Question: i have a Problem ;)
i want to record Audio from the Mic and Write it to the Filesystem with Extended Audio File Services and also play the recorded Stuff.
if i only use the remoteIO with two callbacks one for read one for write it works.
For the Volumen Control i want to use the MultiChannelMixer and the AUGraph.
is it possible that you realize playback recording with the same mixer and the RemoteIO?
i think it must look like this:
'''
RemotIO Input -> -> Write Callback
Mixer
RemoteIO Output <- <- Read Callback
'''
i create two AUNodes (RemoteIO and MultiChannelMixer), how must i set the Callbacks and the Connections that one Callback deliver the AudioData from the mic and an other reads the Data from a File and both paths go through the mixer?
The reading and writing is not the Problem, only the configuration of the Nodes!
...and the output of CAShow:
'''
AudioUnitGraph 0x8AEE000:
Member Nodes:
node 1: 'aumx' 'mcmx' 'appl', instance 0x865a510 O I
node 2: 'auou' 'rioc' 'appl', instance 0x865d0a0 O I
Connections:
node 1 bus 0 => node 2 bus 0 [ 2 ch, 44100 Hz, 'lpcm' (0x0000000C) 16-bit little-endian signed integer]
node 2 bus 1 => node 1 bus 1 [ 2 ch, 44100 Hz, 'lpcm' (0x0000000C) 16-bit little-endian signed integer]
Input Callbacks:
{0x4150, 0x7573340} => node 2 bus 1 [2 ch, 44100 Hz]
{0x4330, 0x7573340} => node 1 bus 0 [2 ch, 44100 Hz]
CurrentState:
mLastUpdateError=0, eventsToProcess=F, isRunning=F
'''
here is the setup code:
'''
OSStatus setupErr = noErr;
AudioComponentDescription mixerDescription;
AudioComponentDescription ioDescription;
// the AUNodes
AUNode mixerNode;
AUNode ioNode;
// the graph
setupErr = NewAUGraph(&_graph);
NSAssert(setupErr == noErr, @"Couldn't create graph");
// the mixer
mixerDescription.componentFlags = 0;
mixerDescription.componentFlagsMask = 0;
mixerDescription.componentType = kAudioUnitType_Mixer;
mixerDescription.componentSubType = kAudioUnitSubType_MultiChannelMixer;
mixerDescription.componentManufacturer = kAudioUnitManufacturer_Apple;
// the io
ioDescription.componentFlags = 0;
ioDescription.componentFlagsMask = 0;
ioDescription.componentType = kAudioUnitType_Output;
ioDescription.componentSubType = kAudioUnitSubType_RemoteIO;
ioDescription.componentManufacturer = kAudioUnitManufacturer_Apple;
// add mixer Node
setupErr = AUGraphAddNode(self.graph, &mixerDescription, &mixerNode);
NSAssert(setupErr == noErr, @"Couldn't create master mixer");
// add io Node
setupErr = AUGraphAddNode(self.graph, &ioDescription, &ioNode);
NSAssert(setupErr == noErr, @"Couldn't create io node");
// open Graph
setupErr = AUGraphOpen(self.graph);
NSAssert(setupErr == noErr, @"Couldn't open graph");
// get the mixer info
setupErr = AUGraphNodeInfo(self.graph, mixerNode, &mixerDescription, &_mixer);
NSAssert(setupErr == noErr, @"Couldn't get master mixer info");
// get the io info
setupErr = AUGraphNodeInfo(self.graph, ioNode, &ioDescription, &_io);
NSAssert(setupErr == noErr, @"Couldn't get io Node info");
// enable io input
UInt32 enableFlag = 1;
setupErr = AudioUnitSetProperty(self.io, kAudioOutputUnitProperty_EnableIO, kAudioUnitScope_Input, kInputBus, &enableFlag, sizeof(enableFlag));
NSAssert(setupErr == noErr, @"Couldn't enable io input");
// set up the mixers input callbacks
AURenderCallbackStruct outputCallbackStruct;
outputCallbackStruct.inputProc = outputCallback;
outputCallbackStruct.inputProcRefCon = self;
AURenderCallbackStruct inputCallbackStruct;
inputCallbackStruct.inputProc = inputCallback;
inputCallbackStruct.inputProcRefCon = self;
setupErr = AUGraphConnectNodeInput(self.graph, mixerNode, 0, ioNode, 0);
NSAssert(setupErr == noErr, @"Couldn't connect mixer output to io output");
setupErr = AUGraphConnectNodeInput(self.graph, ioNode, 1, mixerNode, 1);
NSAssert(setupErr == noErr, @"Couldn't connect io input to mixer input");
// set output Callback
setupErr = AUGraphSetNodeInputCallback(self.graph, ioNode, 1, &outputCallbackStruct);
NSAssert(setupErr == noErr, @"Error setting io output callback");
// set input Callback
setupErr = AUGraphSetNodeInputCallback(self.graph, mixerNode, 0, &inputCallbackStruct);
NSAssert(setupErr == noErr, @"Error setting mixer input callback");
// describe format
AudioStreamBasicDescription audioFormat = {0};
audioFormat.mSampleRate = 44100.00;
audioFormat.mFormatID = kAudioFormatLinearPCM;
audioFormat.mFormatFlags = kAudioFormatFlagIsSignedInteger | kAudioFormatFlagIsPacked;
audioFormat.mFramesPerPacket = 1;
audioFormat.mChannelsPerFrame = 2;
audioFormat.mBitsPerChannel = 16;
audioFormat.mBytesPerPacket = 4;
audioFormat.mBytesPerFrame = 4;
// set the rio input properties
setupErr = AudioUnitSetProperty(self.io, kAudioUnitProperty_StreamFormat, kAudioUnitScope_Input, kOutputBus, &audioFormat, sizeof(audioFormat));
NSAssert(setupErr == noErr, @"Error setting RIO input property");
// set the rio output properties
setupErr = AudioUnitSetProperty(self.io, kAudioUnitProperty_StreamFormat, kAudioUnitScope_Output, kInputBus, &audioFormat, sizeof(audioFormat));
NSAssert(setupErr == noErr, @"Error setting RIO output property");
// set the master fader output properties
setupErr = AudioUnitSetProperty(self.mixer, kAudioUnitProperty_StreamFormat, kAudioUnitScope_Global, kOutputBus, &audioFormat, sizeof(audioFormat));
NSAssert(setupErr == noErr, @"Error setting master output property");
// set the master fader input properties
setupErr = AudioUnitSetProperty(self.mixer, kAudioUnitProperty_StreamFormat, kAudioUnitScope_Global, kOutputBus, &audioFormat, sizeof(audioFormat));
NSAssert(setupErr == noErr, @"Error setting master input1 property");
// initialize Graph
setupErr = AUGraphInitialize(self.graph);
NSAssert(setupErr == noErr, @"Error initializing graph - error code");
CAShow(self.graph);
// start Graph
setupErr = AUGraphStart(self.graph);
NSAssert(setupErr == noErr, @"Error starting graph. - error code");
'''
i hope you understand my problem :)
Thanks..
Some more Stuff to describe my Problem!
Recording: RemoteIO InputScope Bus 0 -> Mixer Input Bus 0 -> Mixer Output Bus 0 -> Write Callback -> File
Playback: File -> Read Callback -> Mixer Input Bus 1 -> Mixer Output Bus 0 -> RemoteIO OutputScope Bus 1

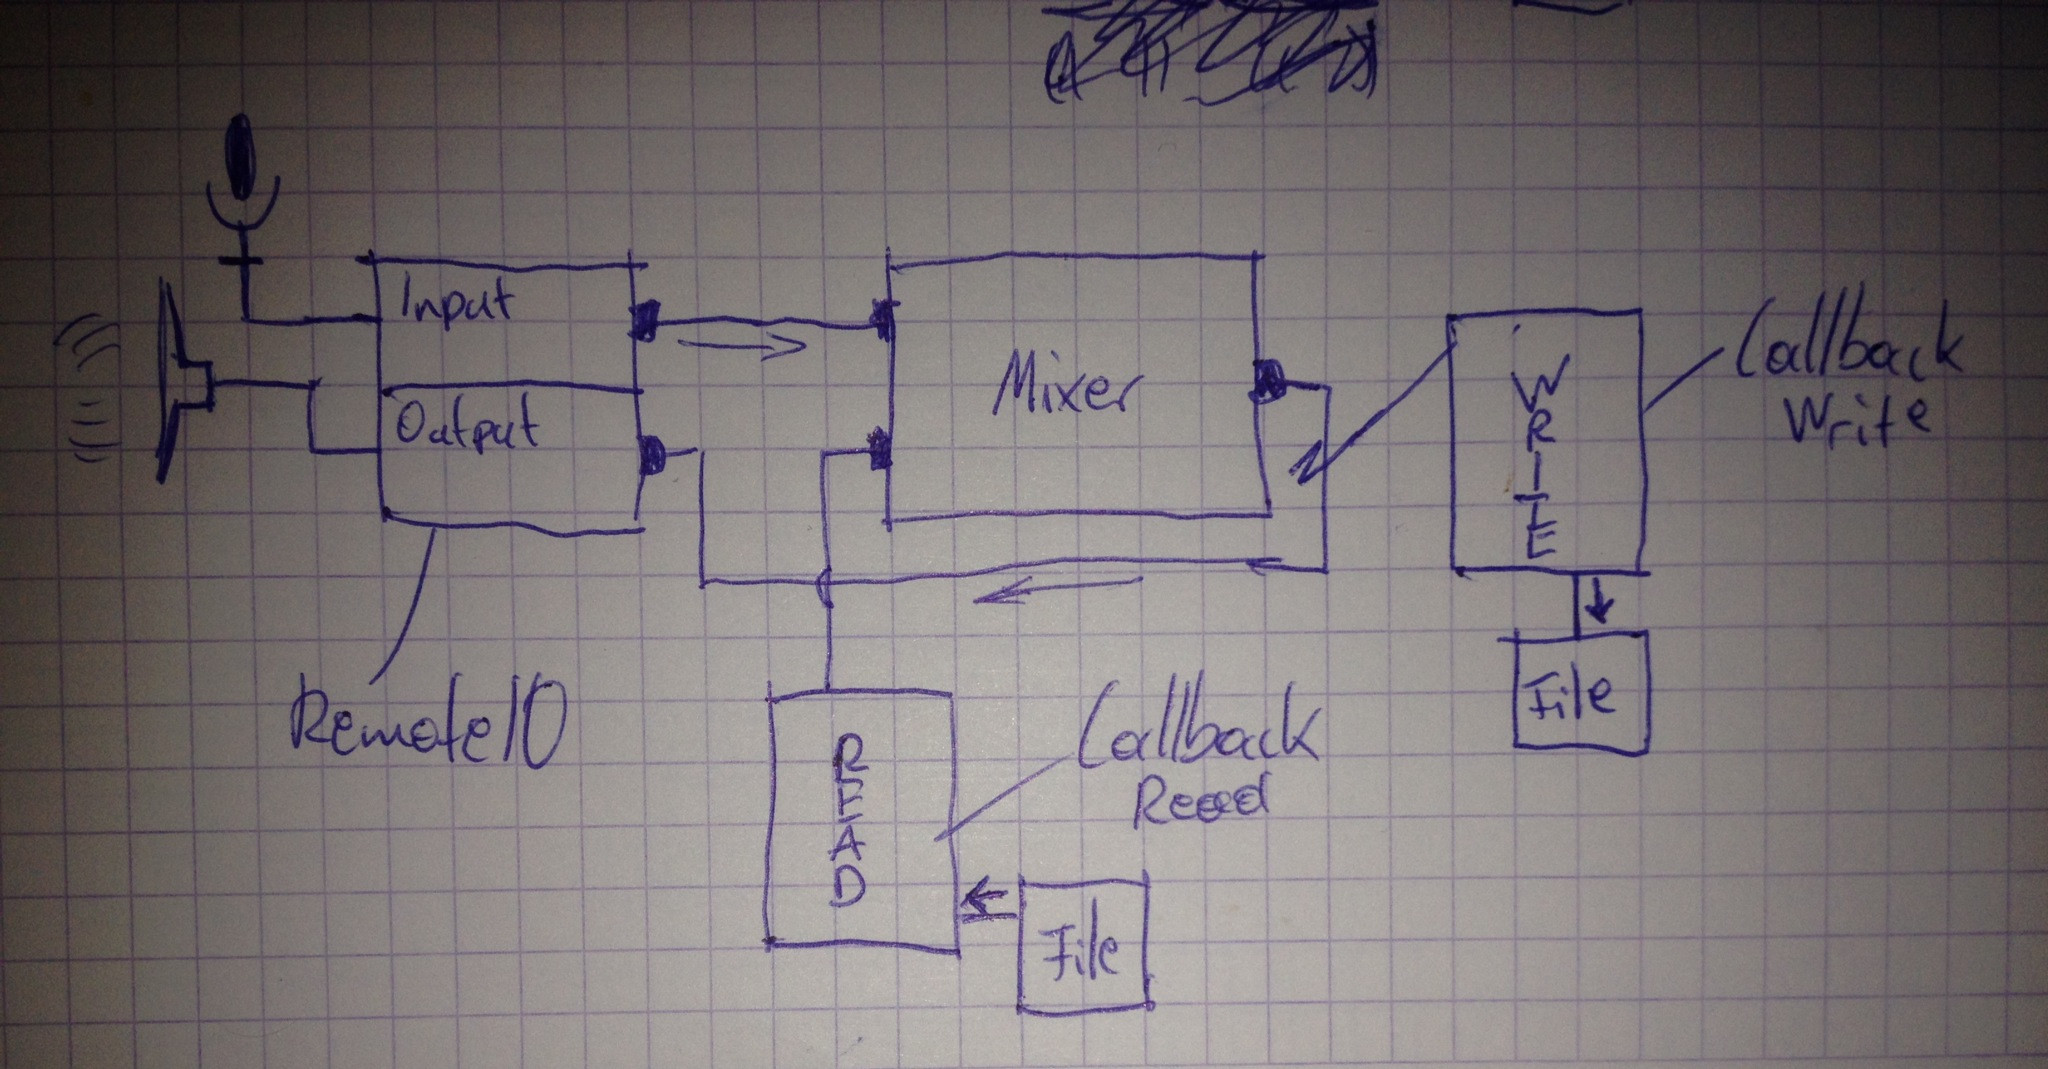
Answer: You need create AUGraph with three nodes (units):
1. File Player (kAudioUnitSubType_AudioFilePlayer)
2. RemoteIO
3. Mixer
Connect them like this:
'''
AUGraphConnectNodeInput(m_graph, m_player, 0, m_mixerNode, 0); // player -> mixer
AUGraphConnectNodeInput(m_graph, m_mixerNode, 0, m_rioNode, 0); // mixer -> output
AUGraphConnectNodeInput(m_graph, m_rioNode, 1, m_mixerNode, 1); // input -> mixer
'''
Enable input on RIO:
'''
UInt32 enable = 1;
AudioUnitSetProperty(m_rioUnit, kAudioOutputUnitProperty_EnableIO, kAudioUnitScope_Input, 1, &enable, sizeof(UInt32));
'''
Get mixer output format and set it as client format for Extended Audio File:
'''
AudioStreamBasicDescription mixerASBD;
UInt32 prop = sizeof(mixerASBD);
AudioUnitGetProperty(m_mixerUnit, kAudioUnitProperty_StreamFormat, kAudioUnitScope_Output, 0, &mixerASBD, &prop);
ExtAudioFileSetProperty(extAudioFile, kExtAudioFileProperty_ClientDataFormat, sizeof(mixerASBD), &mixerASBD);
'''
Define render callback:
'''
static OSStatus mixerCallBack(void *inRefCon, AudioUnitRenderActionFlags *ioActionFlags, const AudioTimeStamp * inTimeStamp, UInt32 inBusNumber,UInt32 inNumberFrames, AudioBufferList *ioData) {
if ((*ioActionFlags) & kAudioUnitRenderAction_PostRender)
return (ExtAudioFileWrite(extAudioFile, inNumberFrames, ioData));
return noErr;
}
'''
Add callback for output data from mixer:
'''
AudioUnitAddRenderNotify(m_mixerUnit, mixerCallBack, NULL);
'''
That's all. You need to schedule audio files to FilePlayer unit to play.